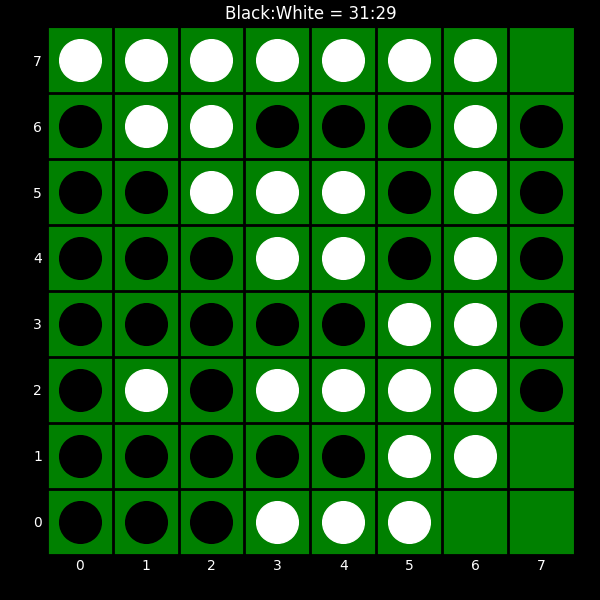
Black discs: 31
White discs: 29